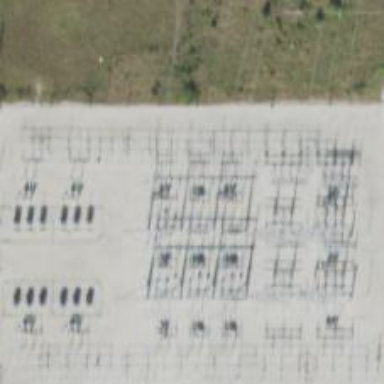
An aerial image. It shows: Switch for power supply.